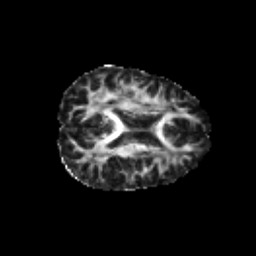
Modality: FA
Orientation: axial
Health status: healthy
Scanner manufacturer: philips
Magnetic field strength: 3 T
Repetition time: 6.964 s
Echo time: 0.092 s